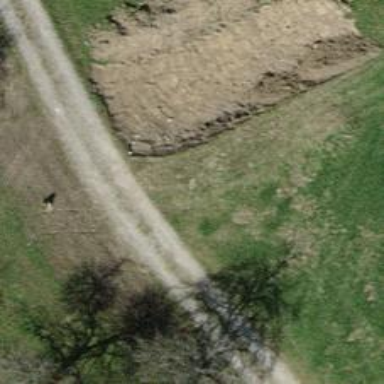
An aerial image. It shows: Compacted grade3 track.